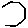
Label: hexagon